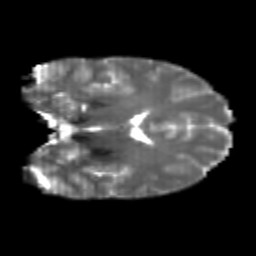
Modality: T2w
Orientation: coronal
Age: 24
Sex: male
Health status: healthy
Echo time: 0.074 s